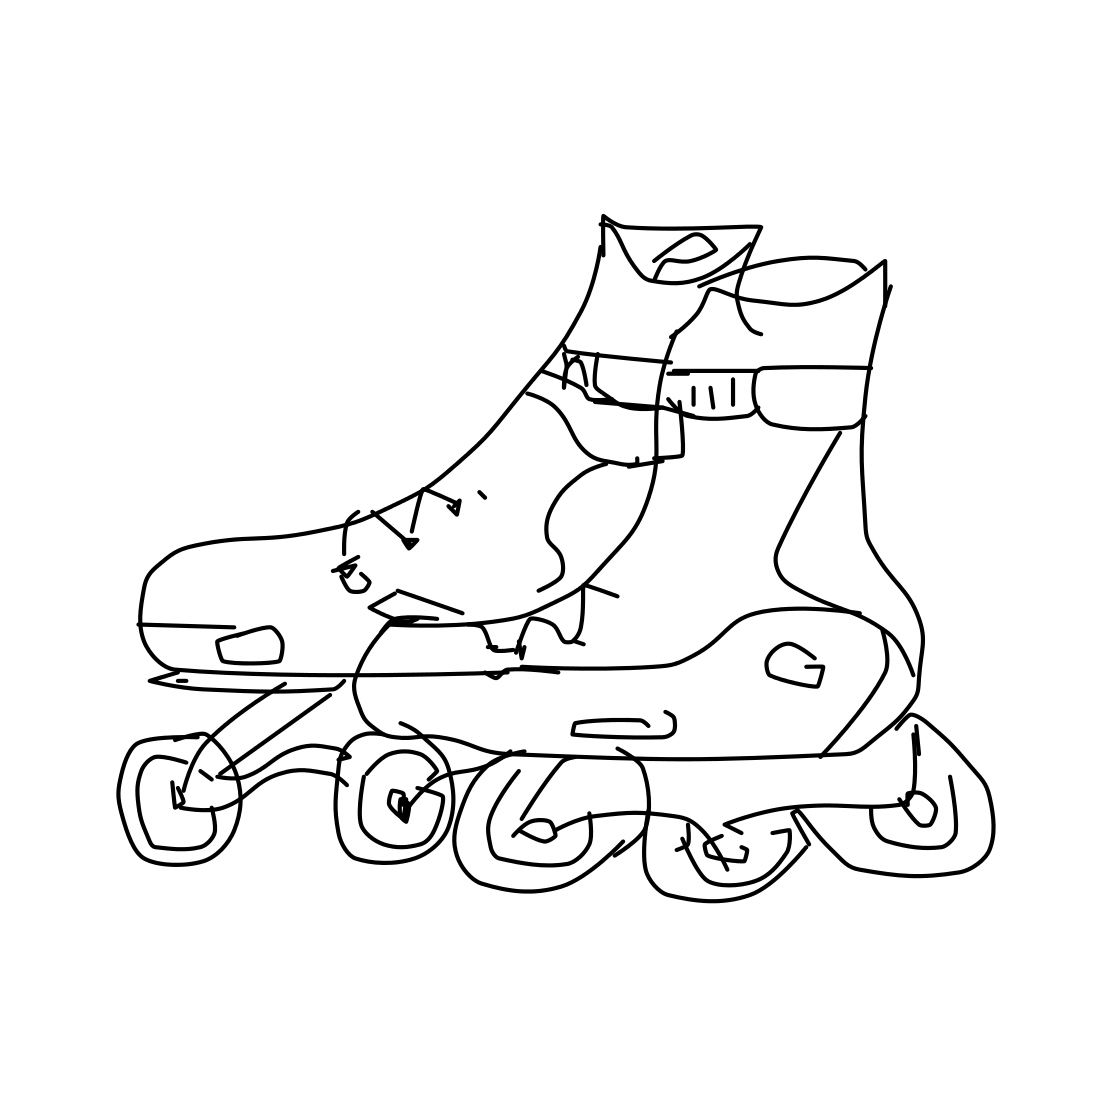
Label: rollerblades